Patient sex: M
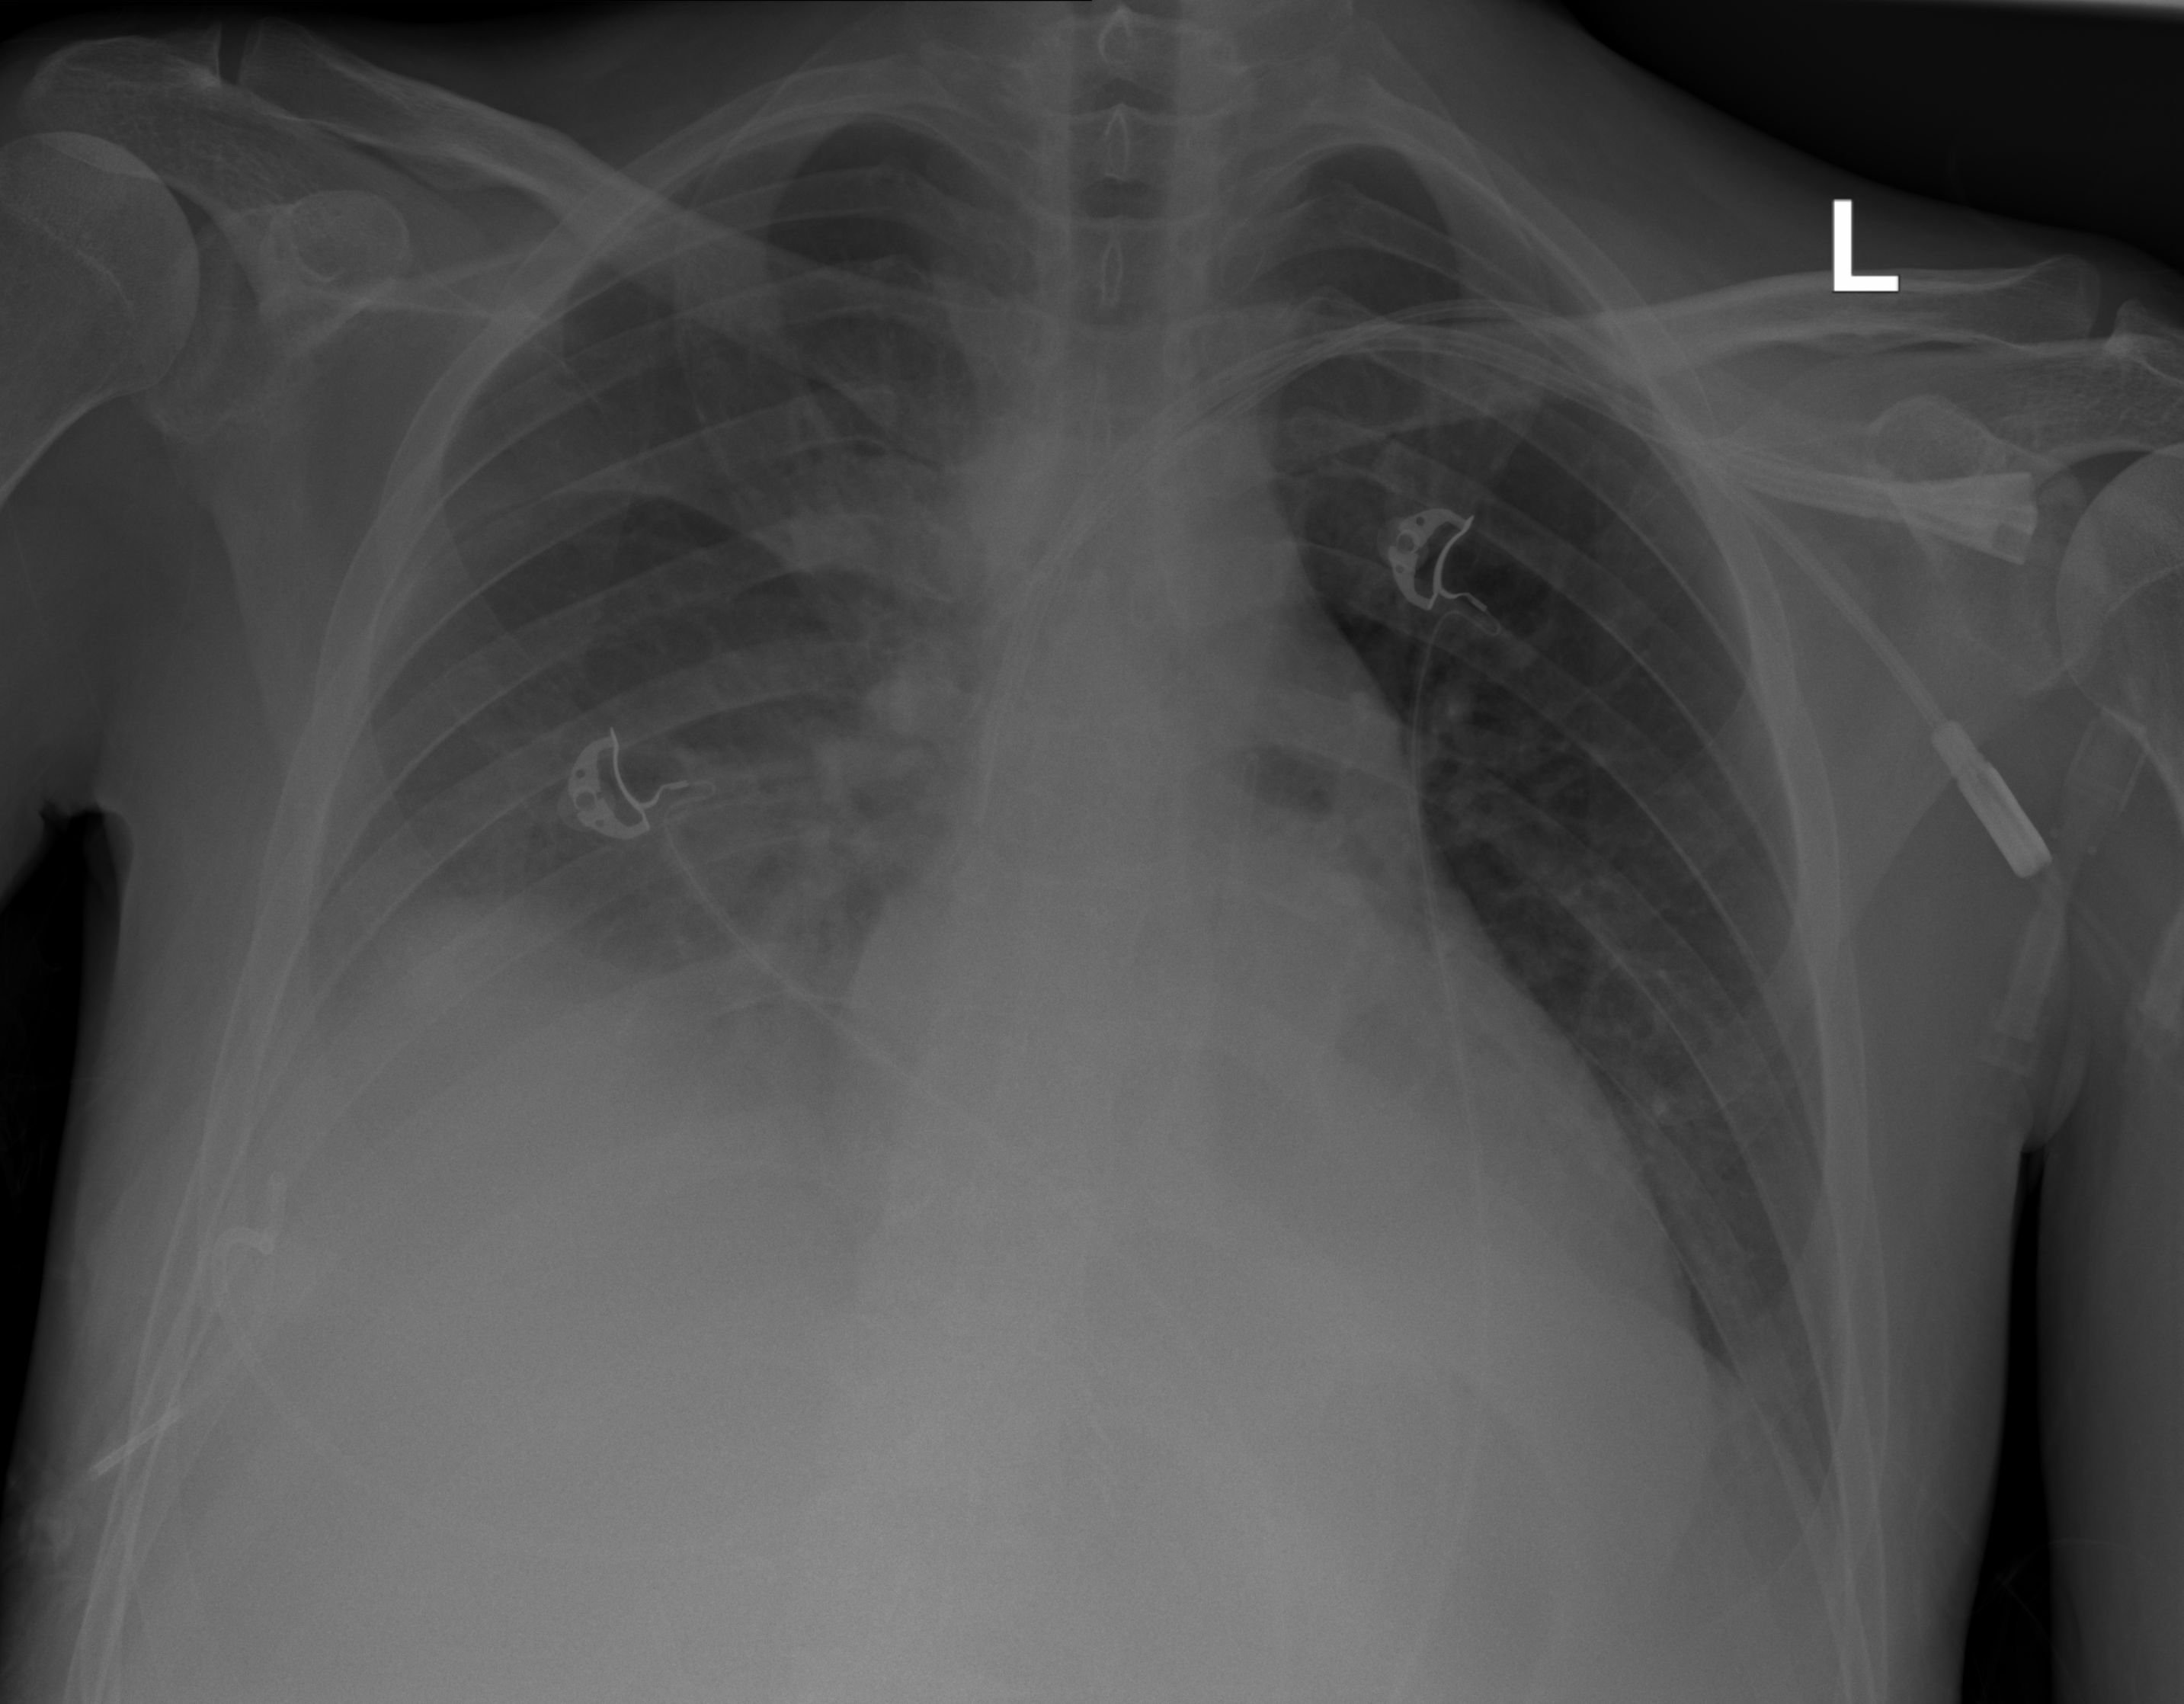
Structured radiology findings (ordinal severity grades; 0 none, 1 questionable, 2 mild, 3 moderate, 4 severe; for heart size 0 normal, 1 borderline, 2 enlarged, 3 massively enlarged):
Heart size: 0
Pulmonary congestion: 0
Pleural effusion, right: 3
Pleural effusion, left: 0
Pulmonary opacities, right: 0
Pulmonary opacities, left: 0
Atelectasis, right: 2
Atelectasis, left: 0